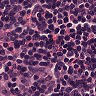
Metastatic tissue present: no